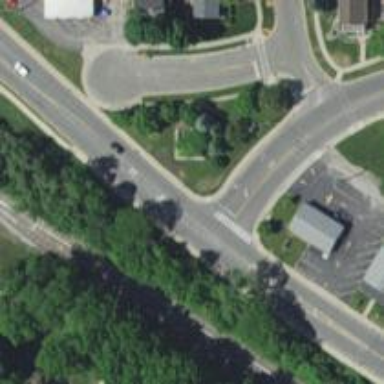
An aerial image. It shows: Marked crossing on footway.